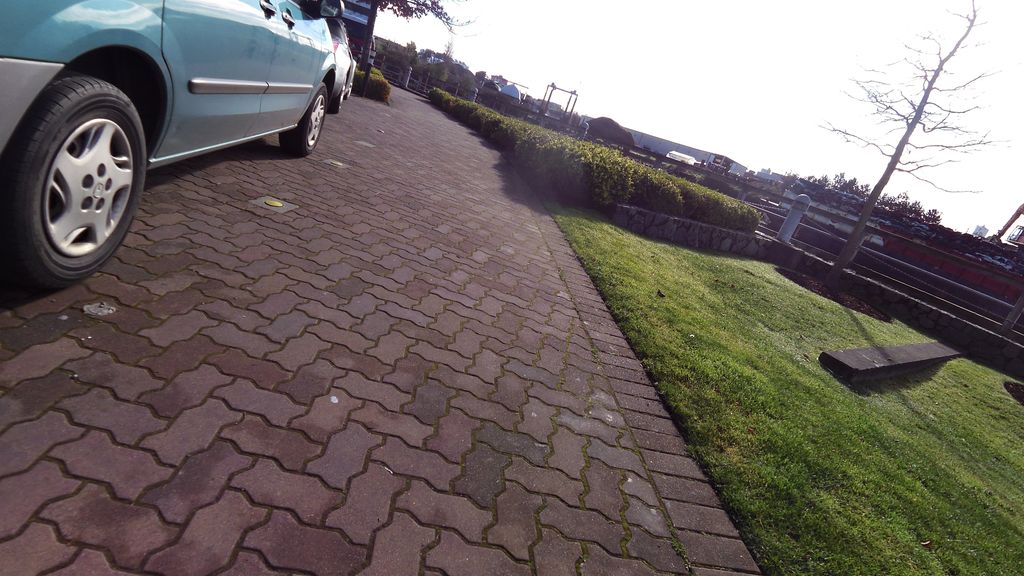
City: victoria